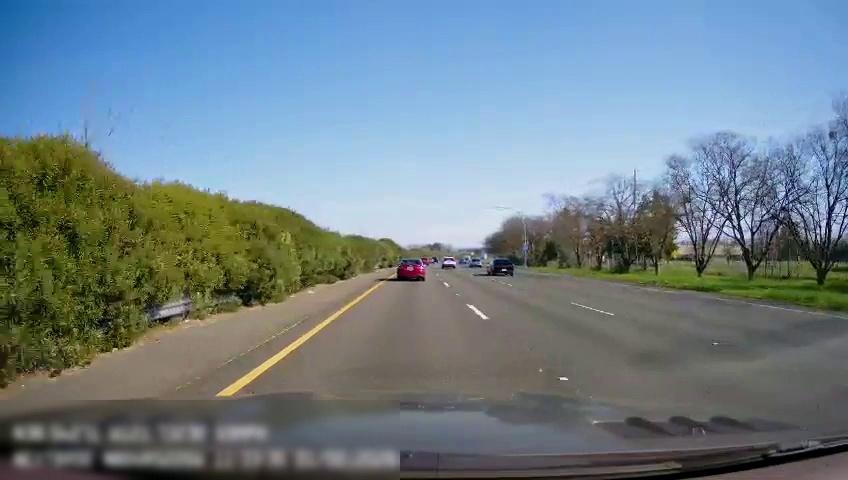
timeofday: Day
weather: Sunny
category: Drivable Space
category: Vehicles | Car
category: Vehicles | Car
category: Vehicles | Car
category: Lanes | Current Lane
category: Lanes | Current Lane
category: Lanes | Alternate Lane
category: Lanes | Alternate Lane